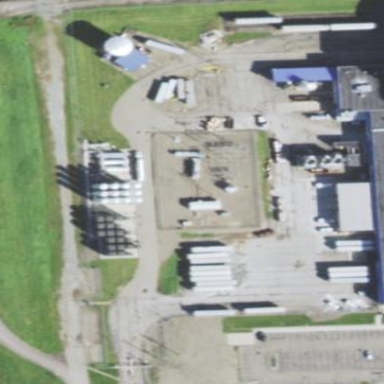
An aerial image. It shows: Power substation.